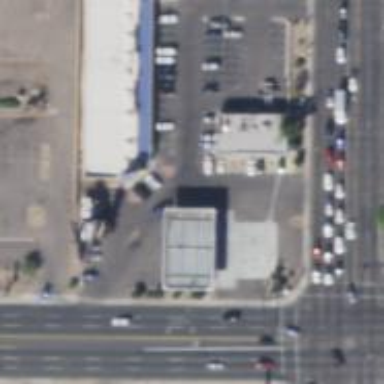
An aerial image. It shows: Convenience shop.